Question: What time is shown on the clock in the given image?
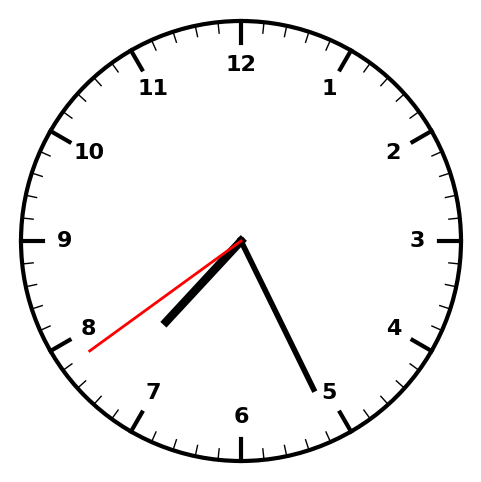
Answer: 07:25:39